Field crop: maize
Growth stage: 2
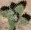
Species: chenopodium